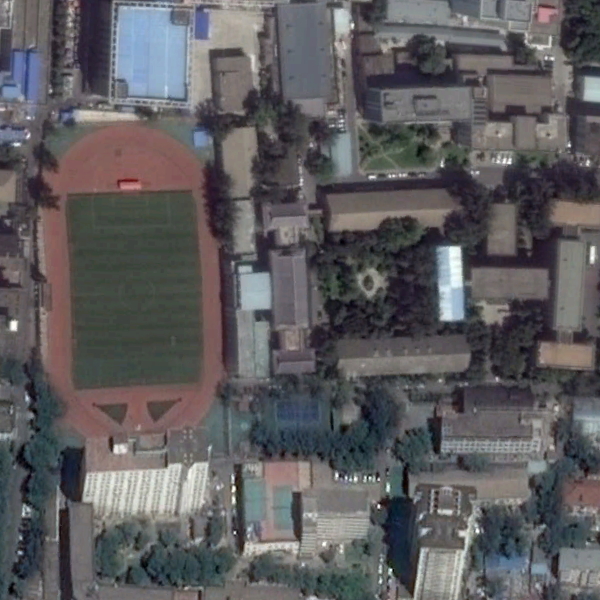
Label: School